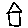
Label: house